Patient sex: F
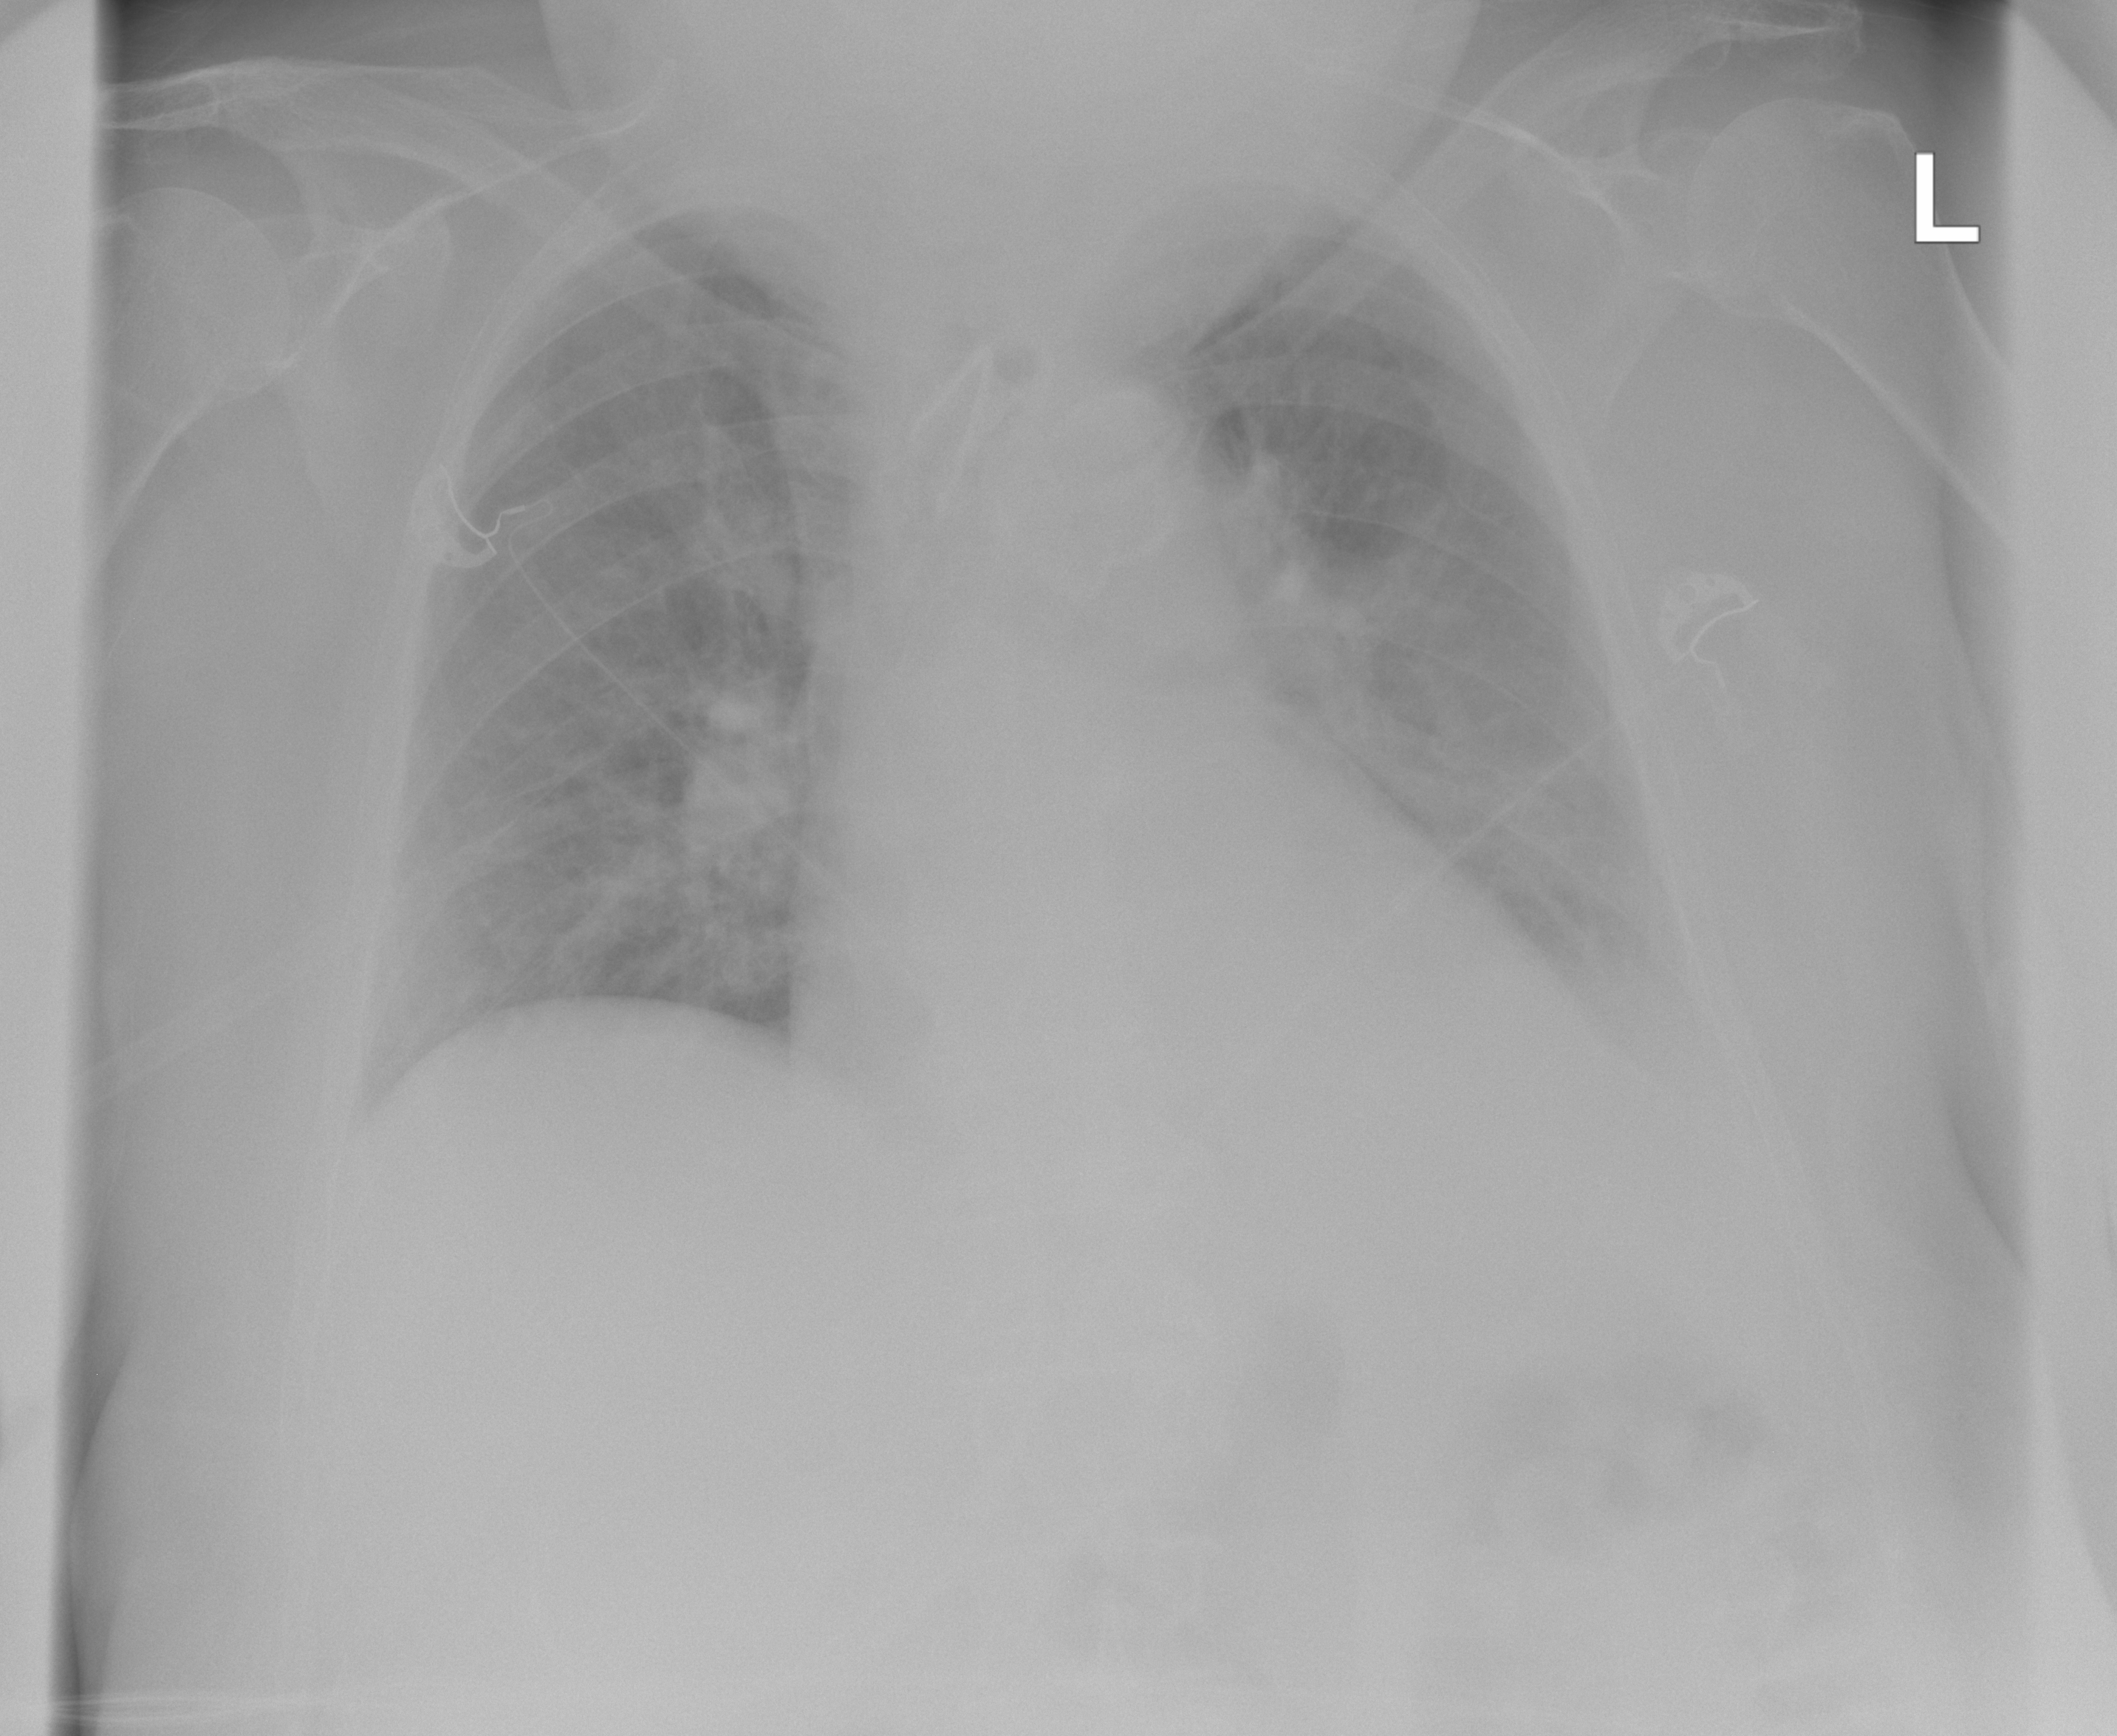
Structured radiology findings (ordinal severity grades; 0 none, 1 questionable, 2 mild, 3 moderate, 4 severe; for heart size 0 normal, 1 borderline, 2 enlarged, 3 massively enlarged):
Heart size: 0
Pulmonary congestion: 0
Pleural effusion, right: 0
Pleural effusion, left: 2
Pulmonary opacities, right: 0
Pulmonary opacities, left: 0
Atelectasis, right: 0
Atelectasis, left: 0